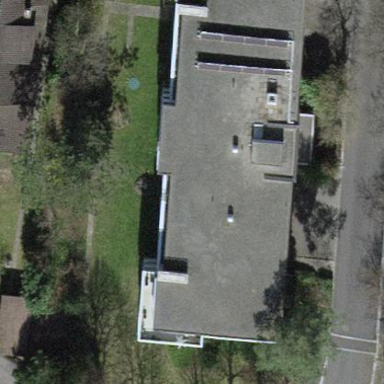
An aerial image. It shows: Flat-roofed building.